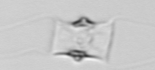
Label: Chaetoceros_didymus